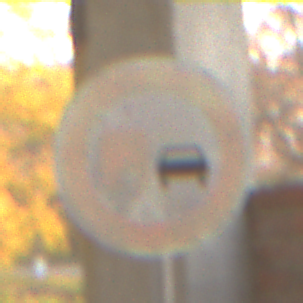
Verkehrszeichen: UeberholverbotKraftfahrzeuge
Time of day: SunriseSunset
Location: Roofed (Suburban)
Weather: Clear
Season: NotSpecified
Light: Natural